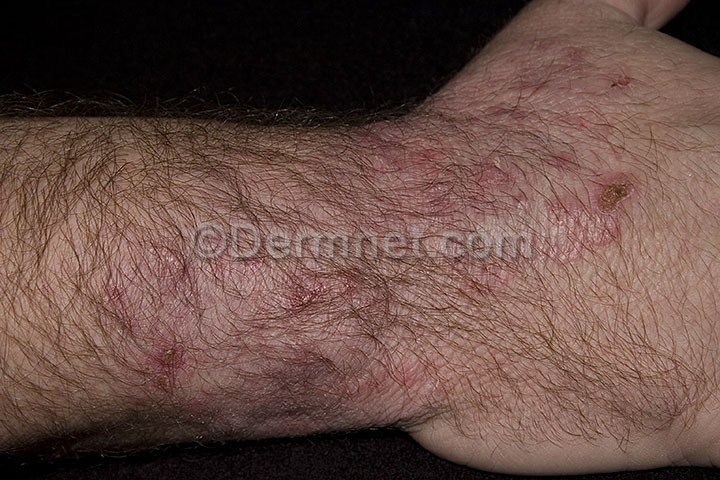
Disease: Tinea Ringworm Candidiasis and other Fungal Infections